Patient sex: M
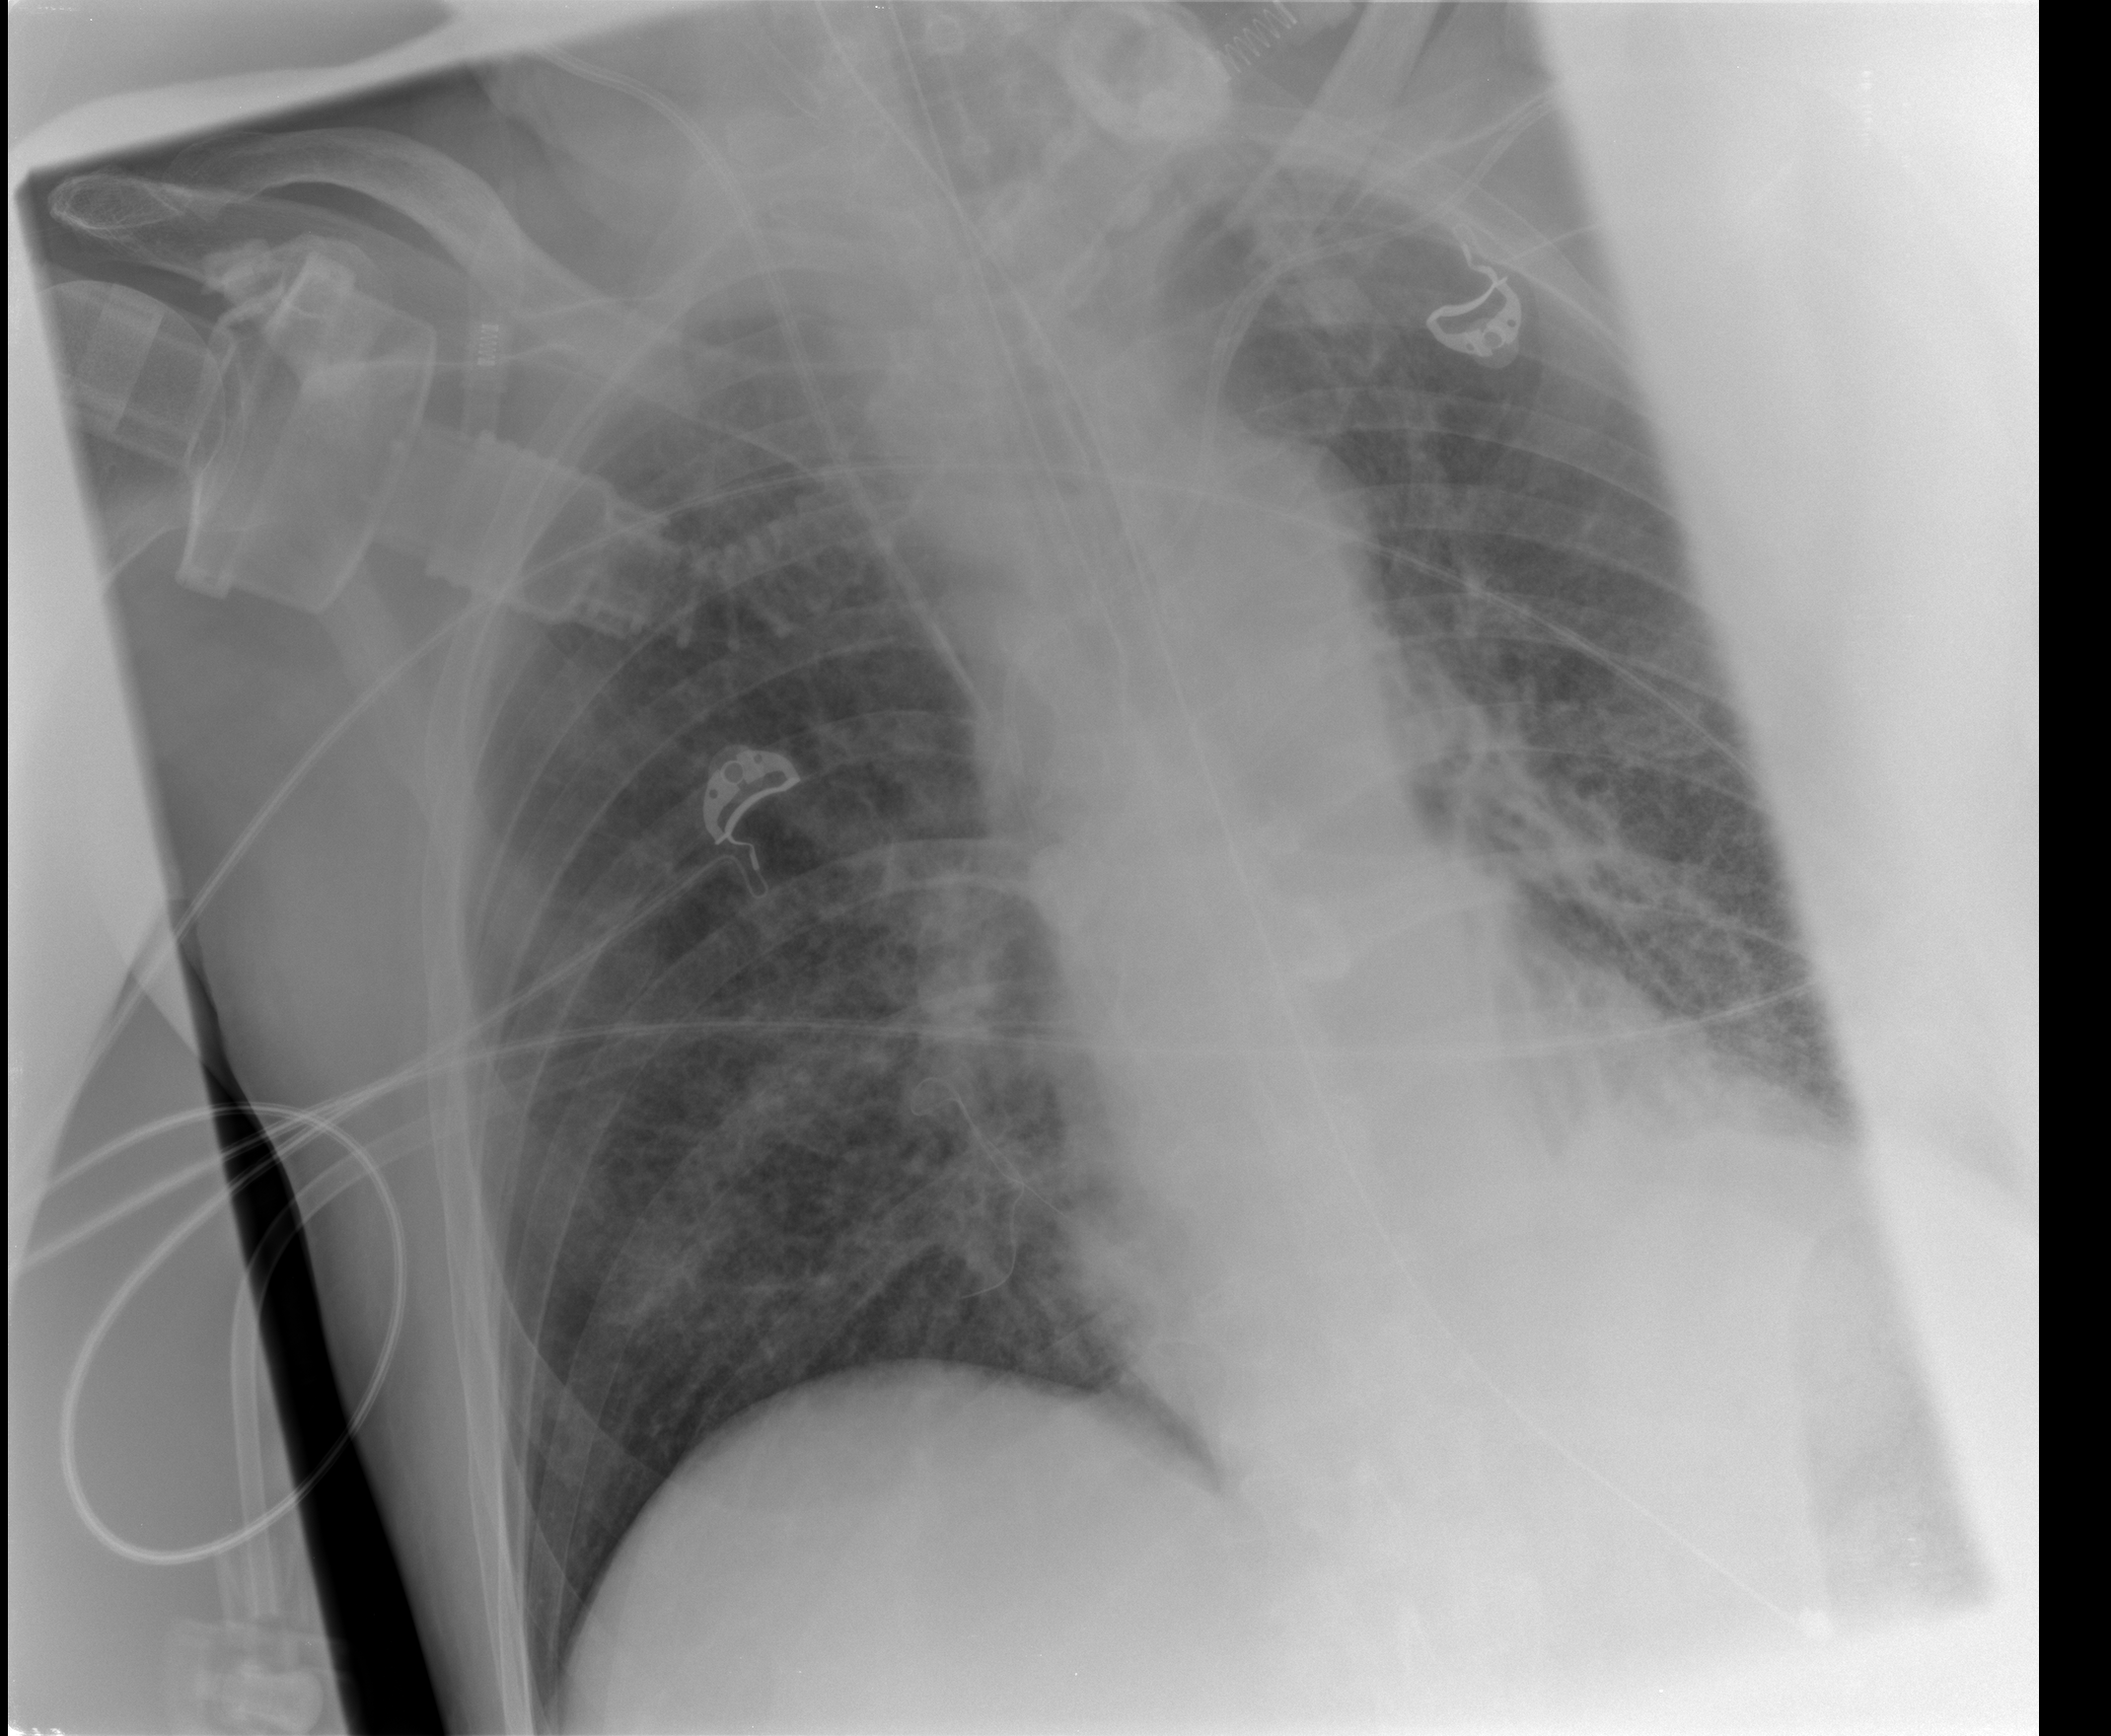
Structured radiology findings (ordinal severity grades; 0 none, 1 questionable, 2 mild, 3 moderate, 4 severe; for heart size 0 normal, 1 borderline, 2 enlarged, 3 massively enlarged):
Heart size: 0
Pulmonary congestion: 0
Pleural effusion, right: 0
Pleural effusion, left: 1
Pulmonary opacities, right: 2
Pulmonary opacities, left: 2
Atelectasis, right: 0
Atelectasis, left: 0